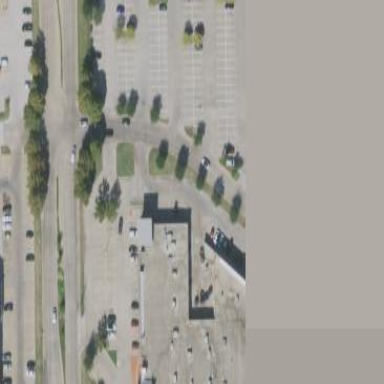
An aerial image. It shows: Retail building.